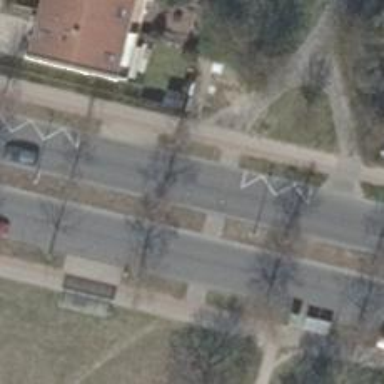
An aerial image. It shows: Residential road with asphalt surface and dedicated cycle track.